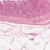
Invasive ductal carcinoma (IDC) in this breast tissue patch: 0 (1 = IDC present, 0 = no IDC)